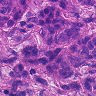
Metastatic tissue present: yes